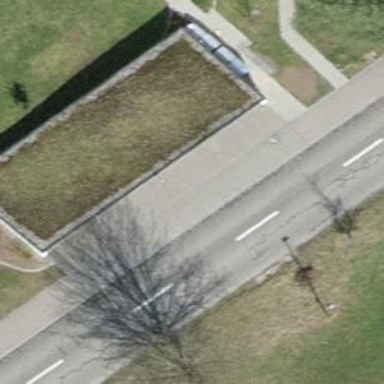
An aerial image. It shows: Bus stop with platform for public transport.